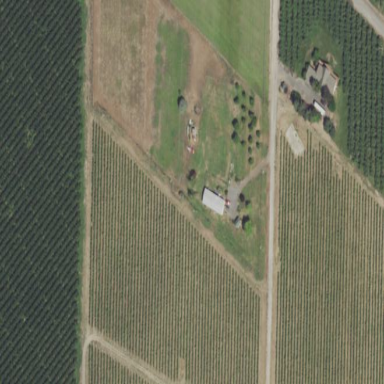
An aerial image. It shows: Vineyard where grapes are grown.